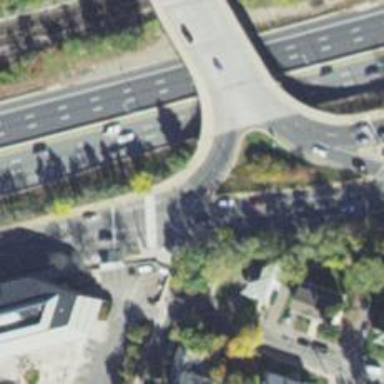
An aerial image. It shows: Primary asphalt highway with sidewalk on the left. The junction is circular.